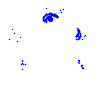
Particle: kaon